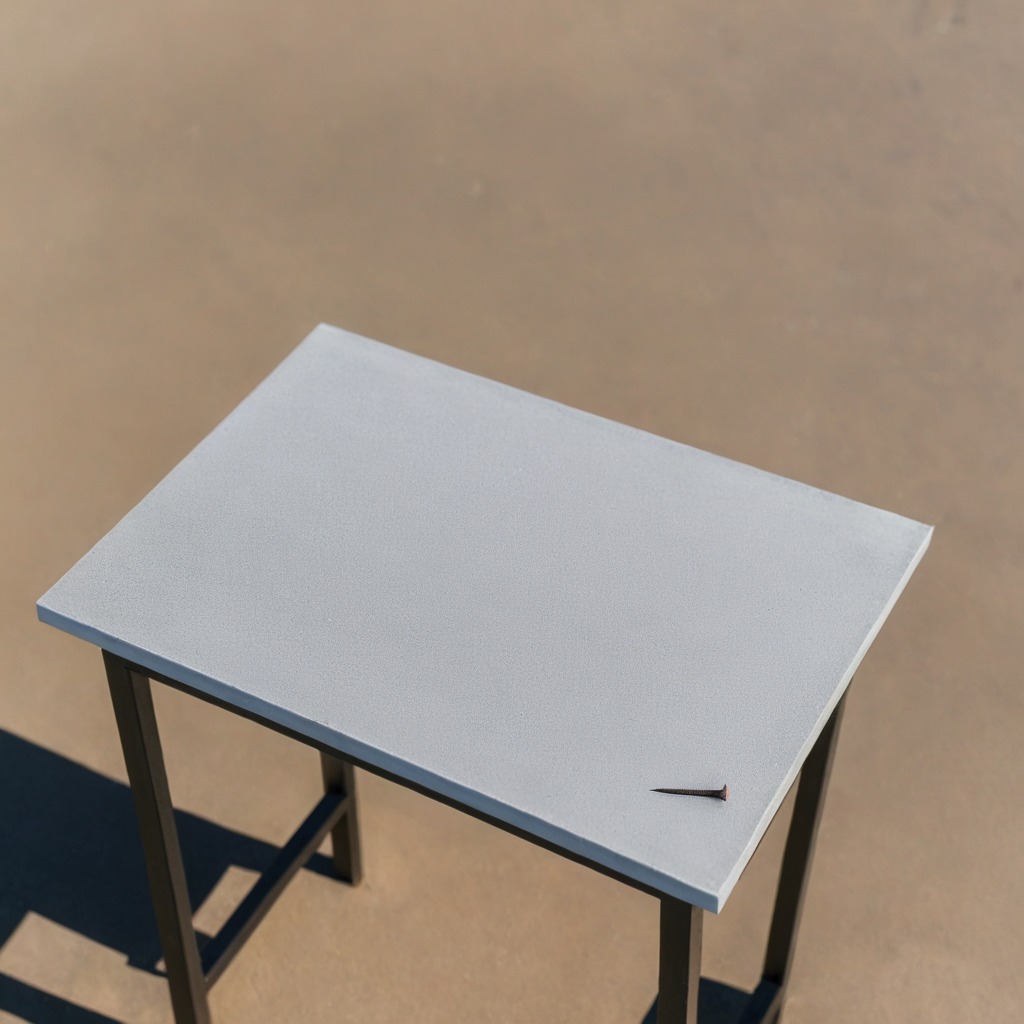
An iron nail is lying on the table.